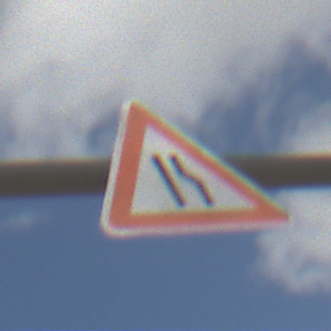
Verkehrszeichen: EinseitigVerengteFahrbahnRechts
Umgebung: Outdoor, Nature
Tageszeit: Midday
Wetter: PartlyCloudy
Licht: Natural
Jahreszeit: NotSpecified
Kontrast: HighContrast